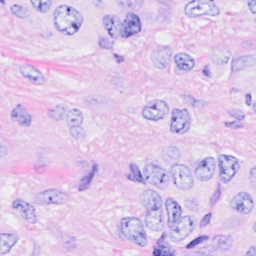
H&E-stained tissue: Breast